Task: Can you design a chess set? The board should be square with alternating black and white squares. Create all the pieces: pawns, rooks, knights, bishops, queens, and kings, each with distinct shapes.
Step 4093:
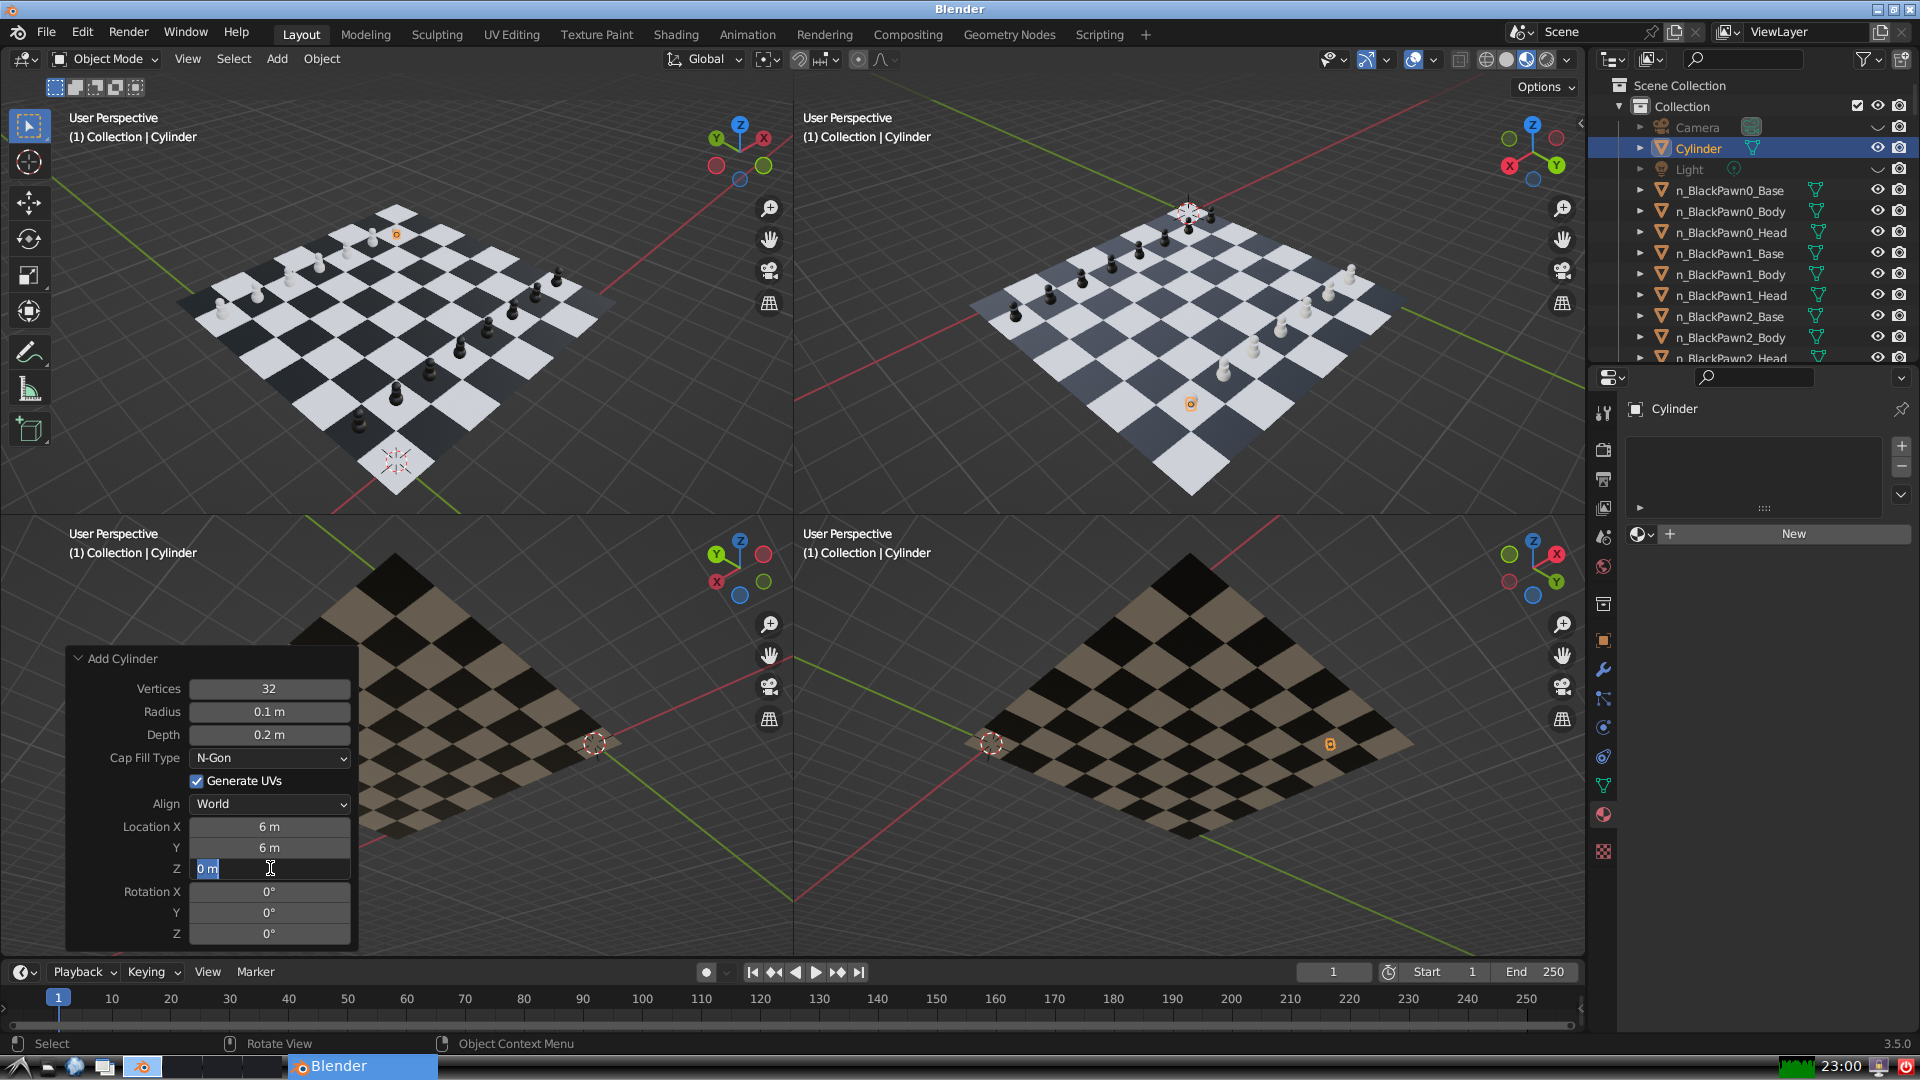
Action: input_text: 0.3